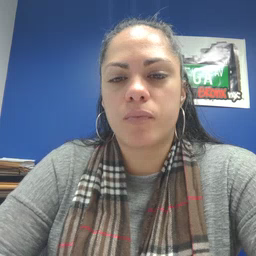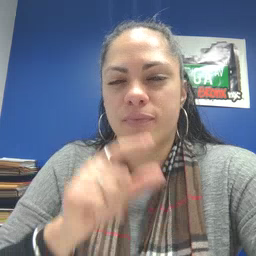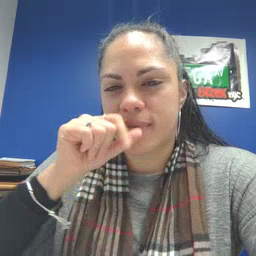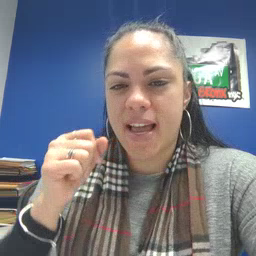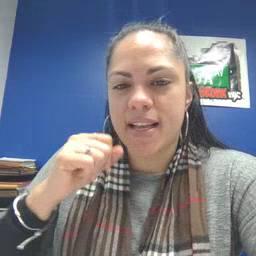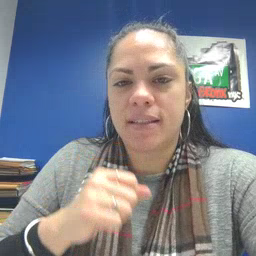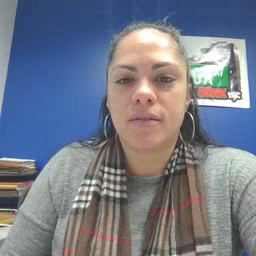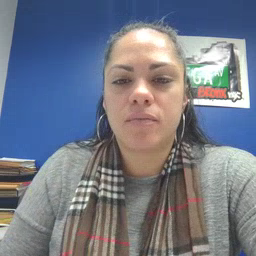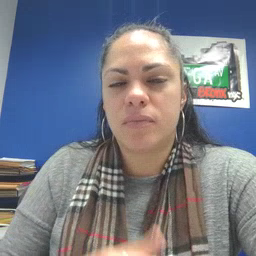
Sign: hen